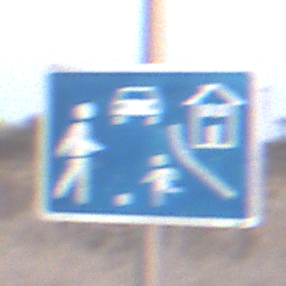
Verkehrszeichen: BeginnVerkehrsberuhigterBereich
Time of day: SunriseSunset
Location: Outdoor (Nature)
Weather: Clear
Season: NotSpecified
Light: Natural